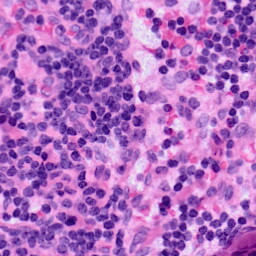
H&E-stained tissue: LymphNode